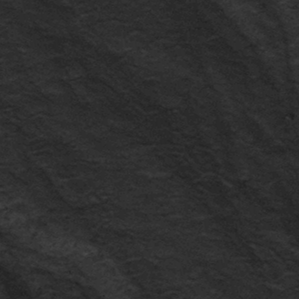
Label: frost